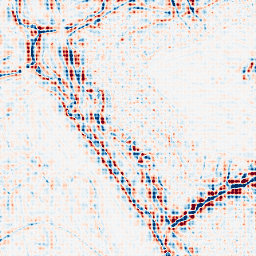
Category: wavelet
Decomposition family: wavelet_biorthogonal
Decomposition parameters: wavelet: bior5.5
level: 3
Upsampling method: sinc_blackman
Upsampling parameters: scale: 8
kernel_size: 8
Upsampling scale: 8